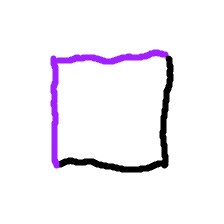
Shape: square